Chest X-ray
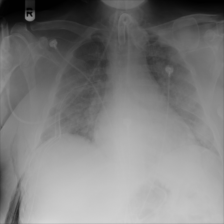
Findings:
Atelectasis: negative
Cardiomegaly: negative
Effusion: negative
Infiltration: positive
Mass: negative
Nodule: negative
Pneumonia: negative
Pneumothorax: positive
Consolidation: positive
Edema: negative
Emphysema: negative
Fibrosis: negative
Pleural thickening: negative
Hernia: negative